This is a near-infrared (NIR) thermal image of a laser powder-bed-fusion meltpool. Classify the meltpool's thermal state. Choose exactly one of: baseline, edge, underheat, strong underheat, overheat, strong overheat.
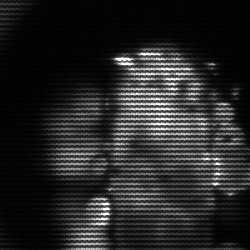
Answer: strong underheat